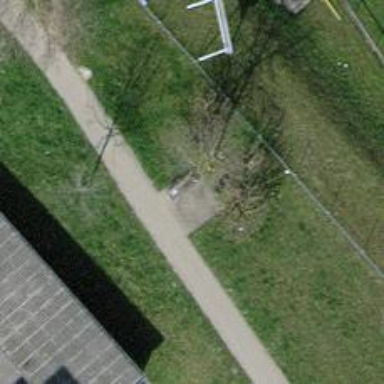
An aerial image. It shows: Bench.